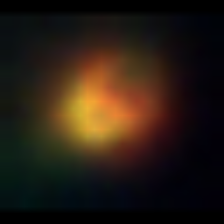
Taxon: NanoPlankton
Group: Other